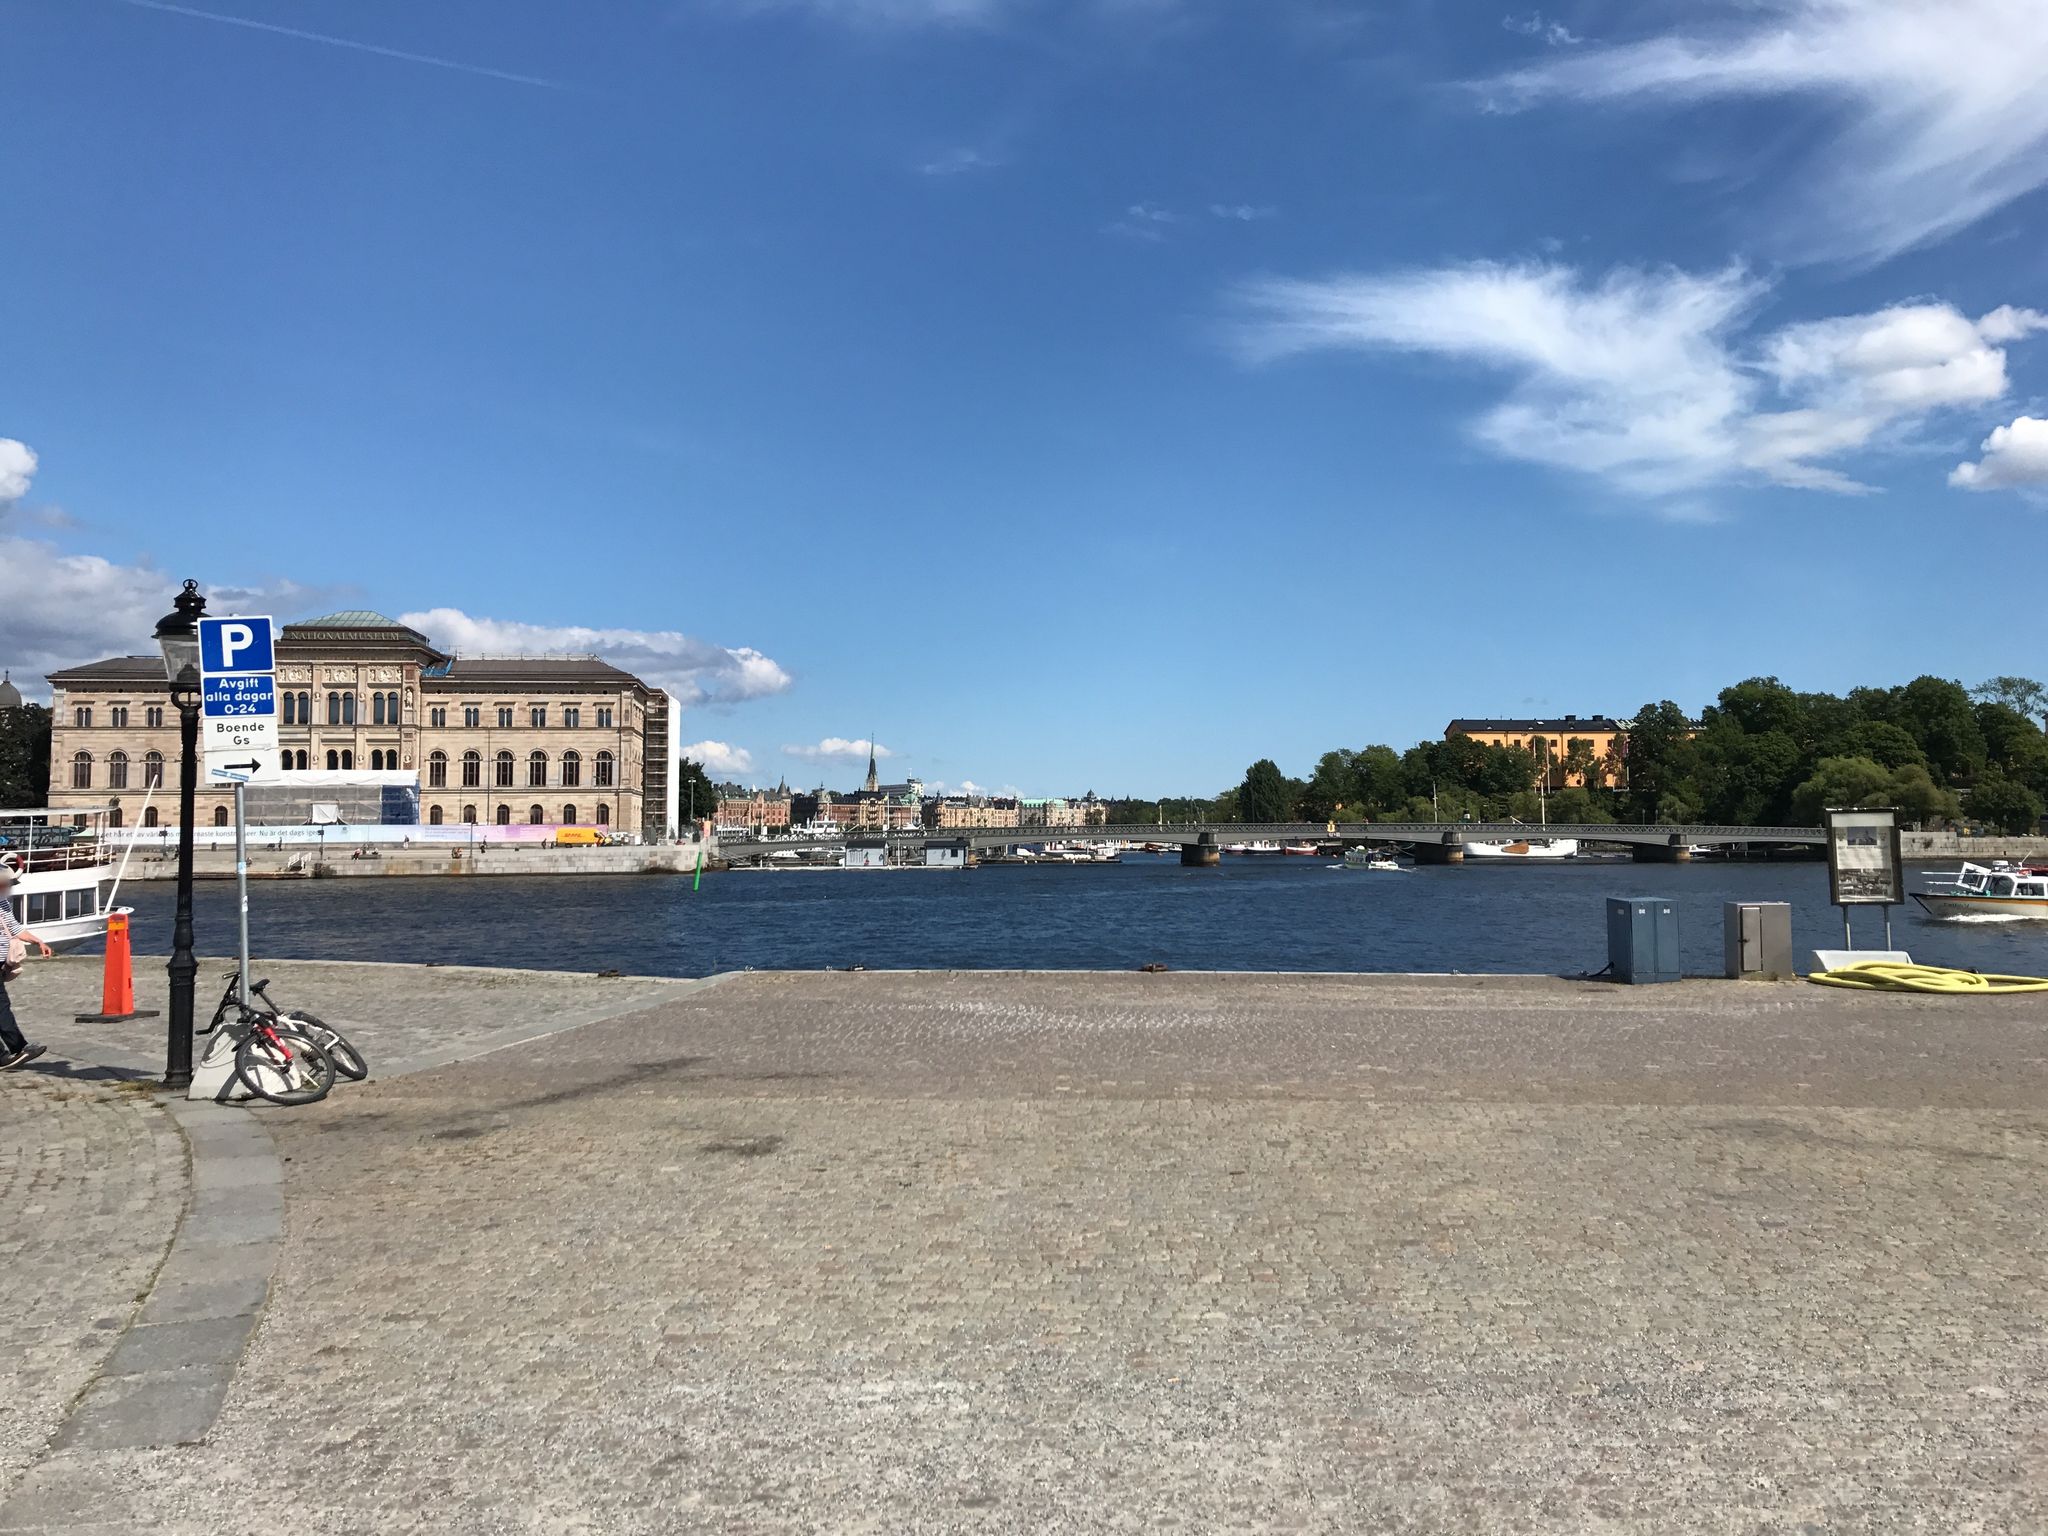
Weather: clear
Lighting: day
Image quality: good
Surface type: walking surface
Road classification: footway, service, steps
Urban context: urban centre
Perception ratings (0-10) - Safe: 4.63, Lively: 4.23, Beautiful: 6.43, Boring: 5.5, Depressing: 2.7, Wealthy: 7.22